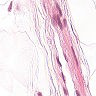
Metastatic tissue present: no